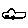
Label: car